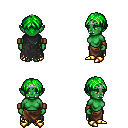
a pixel art fantasy rpg character, female body template, orc, green skin, black tattered cape, robe skirt, green parted hairstyle, silver tiara, leather bracers, gold boots, four views (front, back, left, right), 2x2 character sprite sheet, small pixel art, hard edges, no anti-aliasing